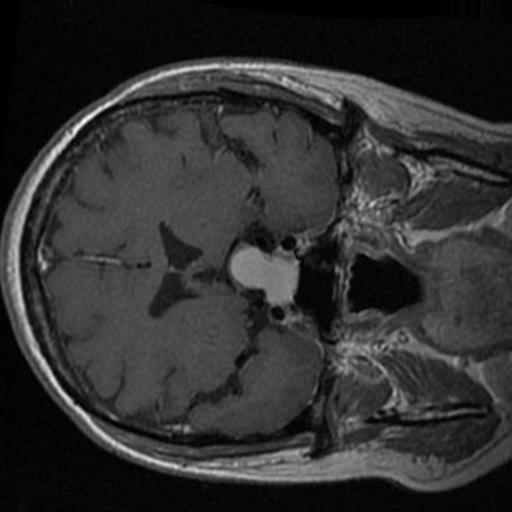
Label: brain_tumor